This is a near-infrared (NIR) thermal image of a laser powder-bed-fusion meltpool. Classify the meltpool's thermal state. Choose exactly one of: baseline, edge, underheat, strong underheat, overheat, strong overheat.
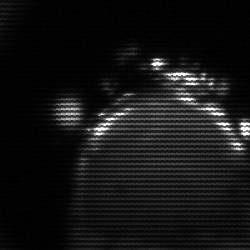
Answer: edge